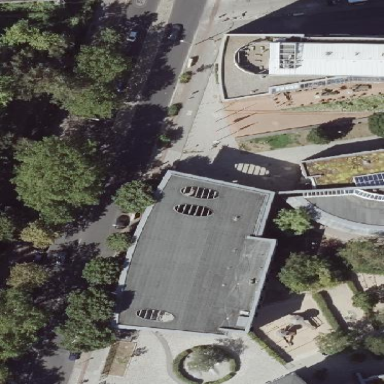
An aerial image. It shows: Building with flat roof.